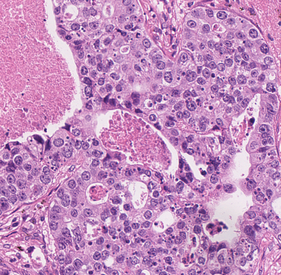
Tumor epithelial tissue: yes
Tumor-associated stroma tissue: yes
Normal tissue: no